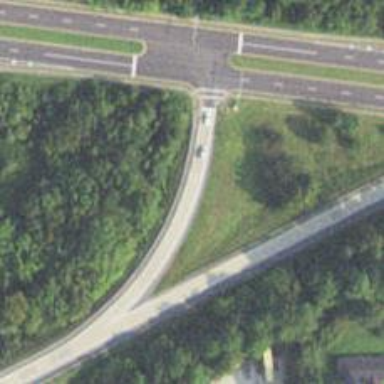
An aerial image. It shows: Motorway link.